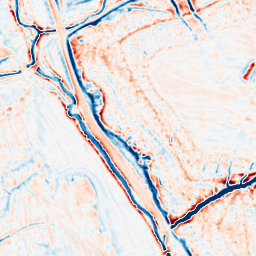
Category: multiscale
Decomposition family: dog_multiscale
Decomposition parameters: sigma_ratio: 1.4
n_scales: 5
base_sigma: 0.5
Upsampling method: bilinear
Upsampling parameters: scale: 2
Upsampling scale: 2